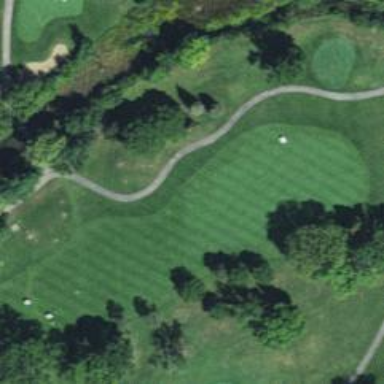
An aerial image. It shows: Path for both road and golf.